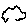
Label: cloud